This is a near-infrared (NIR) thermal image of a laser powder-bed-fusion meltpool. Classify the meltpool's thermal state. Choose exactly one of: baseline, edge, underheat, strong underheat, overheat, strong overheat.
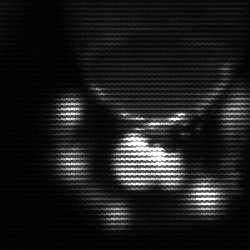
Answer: edge